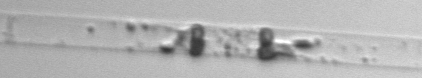
Label: Dactyliosolen_blavyanus